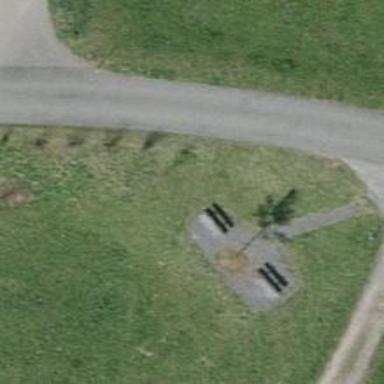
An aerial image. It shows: Bench for seating.